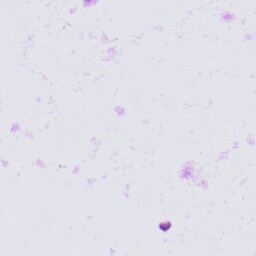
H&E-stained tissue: Prostate